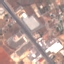
Land use / land cover class: Highway